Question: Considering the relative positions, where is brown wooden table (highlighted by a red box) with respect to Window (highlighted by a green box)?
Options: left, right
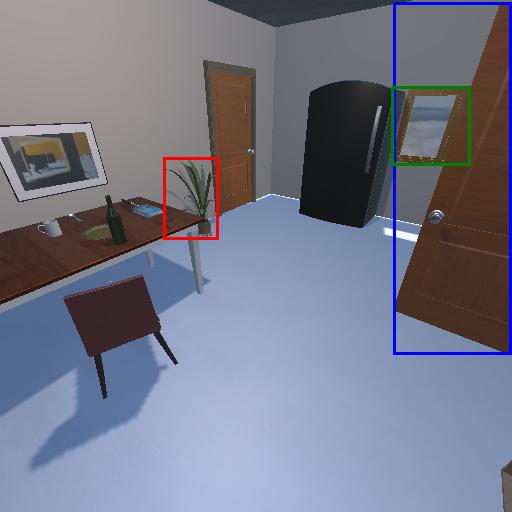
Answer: left